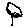
Label: tree